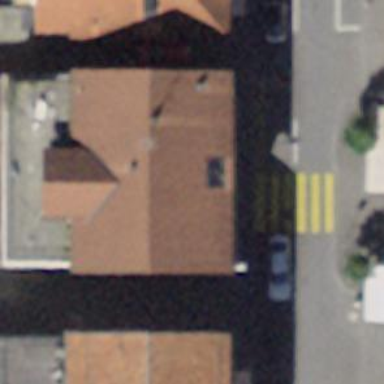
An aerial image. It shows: Clothing store.